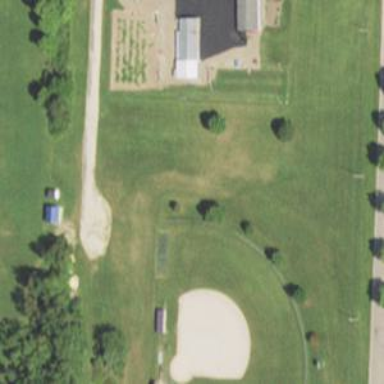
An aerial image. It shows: Grass pitch designated for softball.